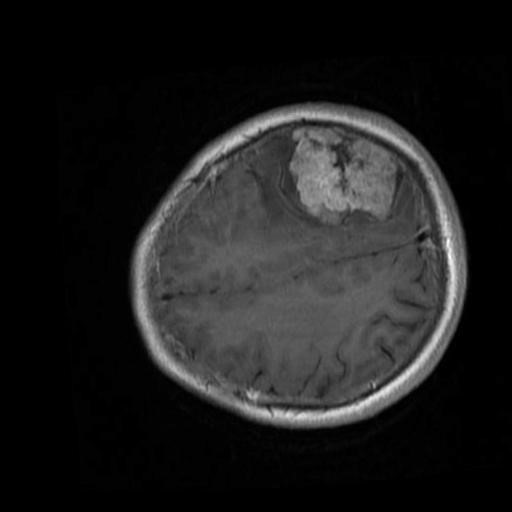
Label: brain_menin